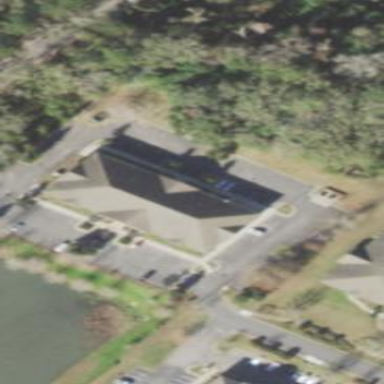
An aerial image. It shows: Commercial building.